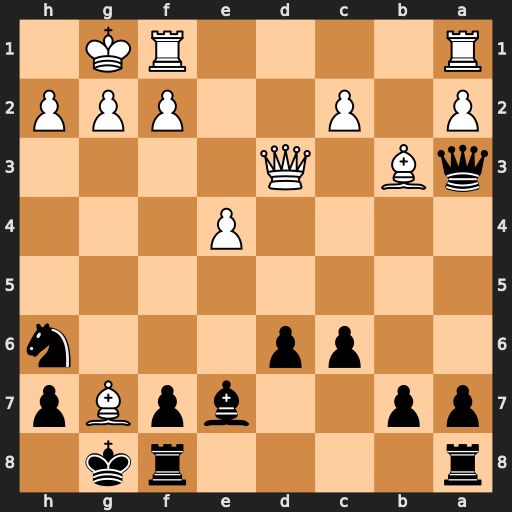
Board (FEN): r4rk1/pp2bpBp/2pp3n/8/4P3/qB1Q4/P1P2PPP/R4RK1
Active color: b
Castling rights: -
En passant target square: -
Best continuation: Kxg7 Qg3+ Kh8 Qc3+ f6